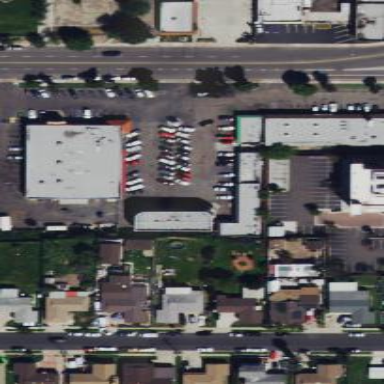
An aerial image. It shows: Commercial building.